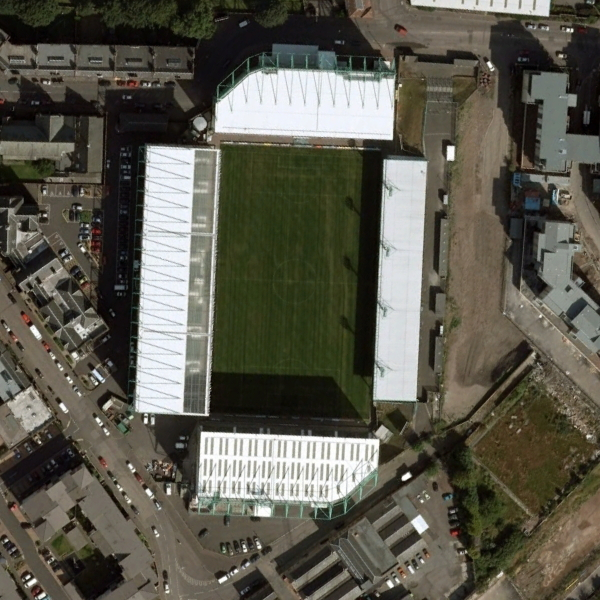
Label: Stadium